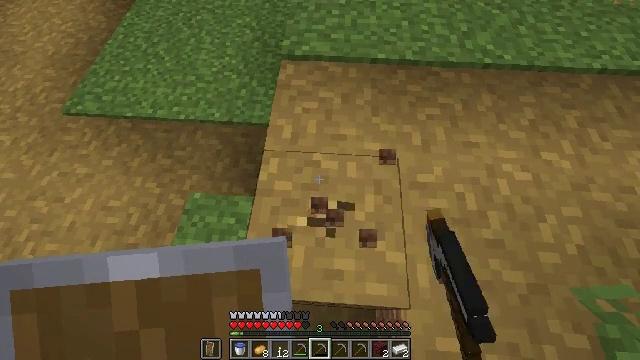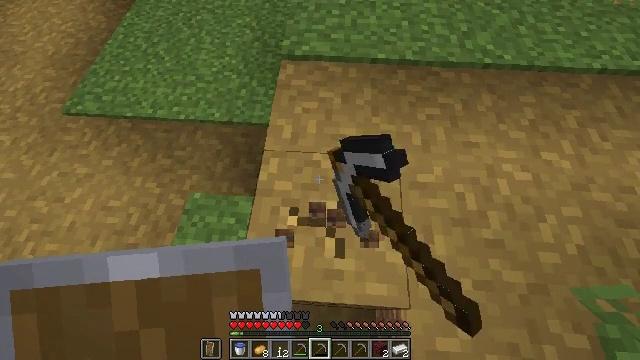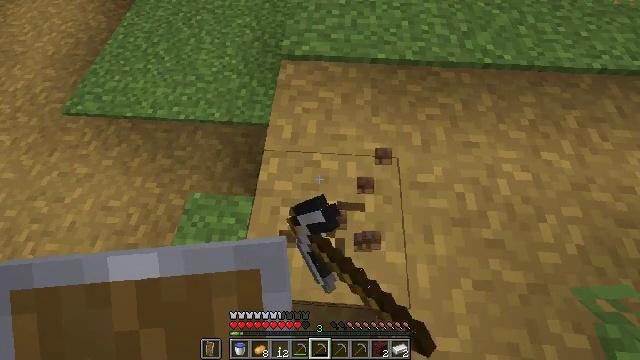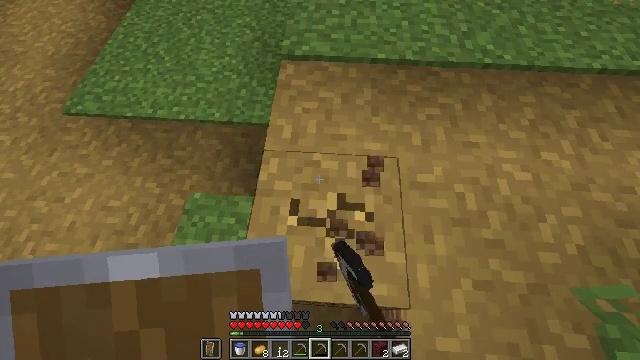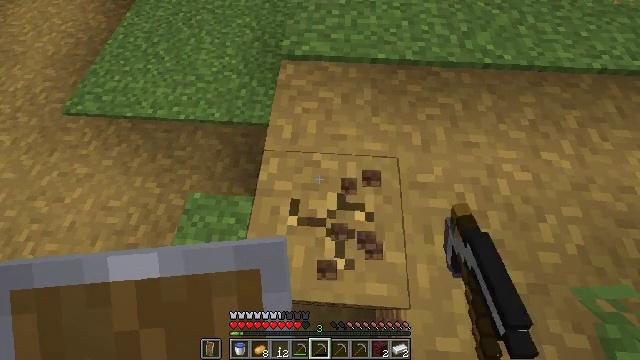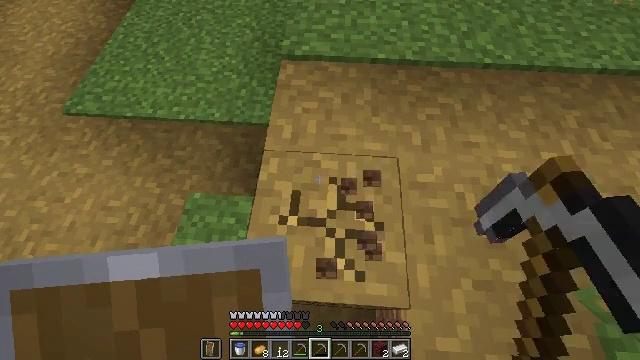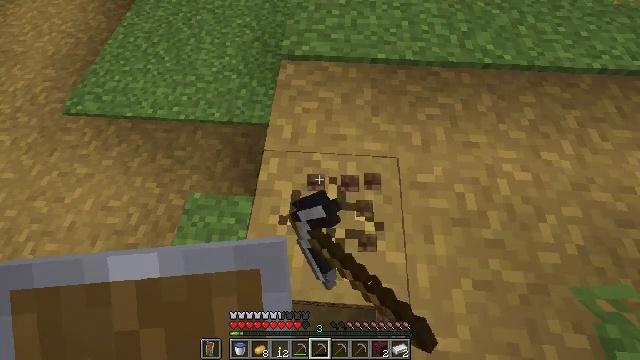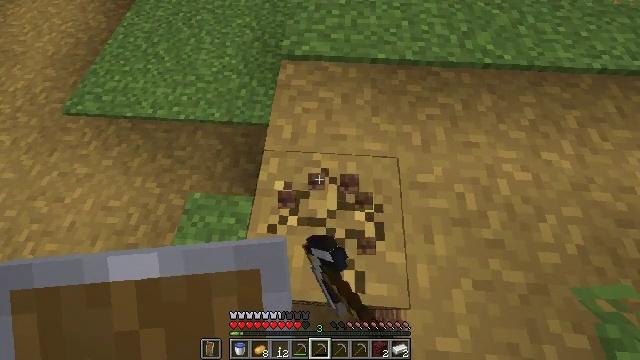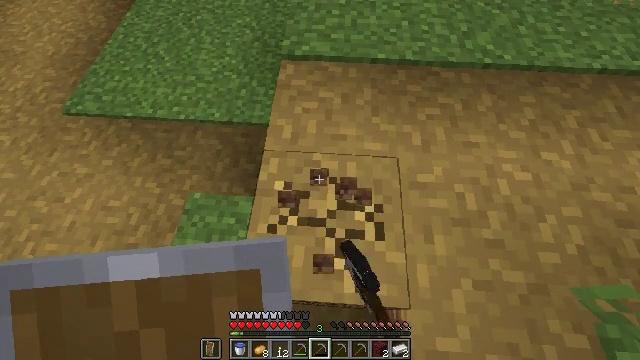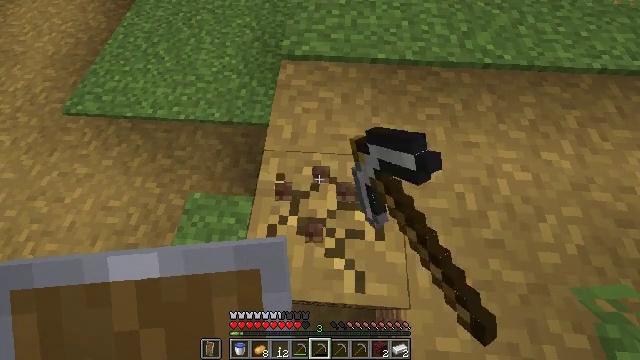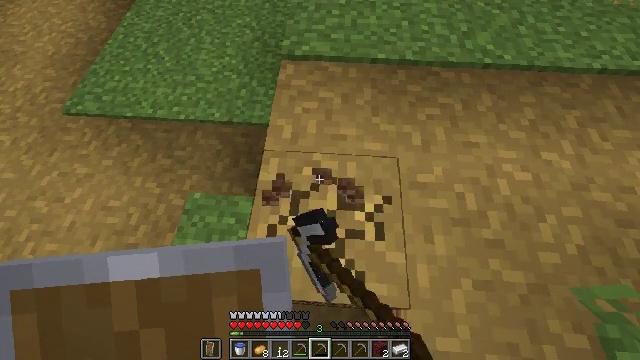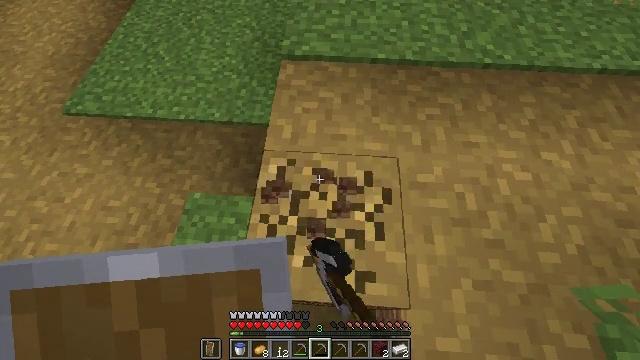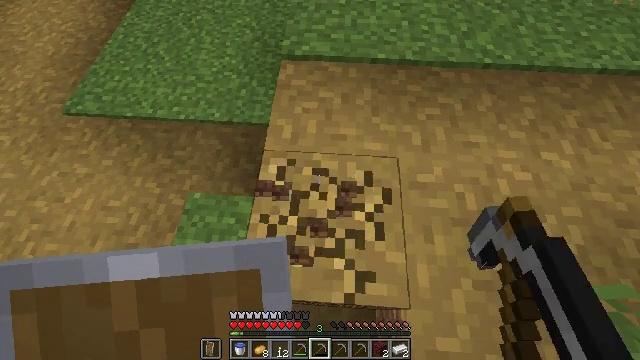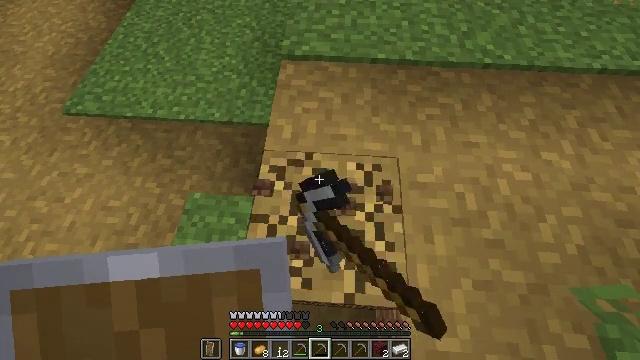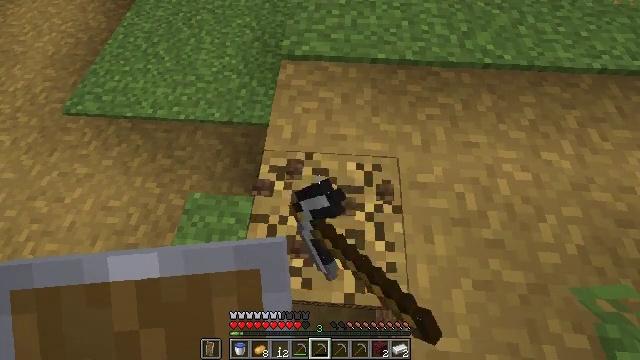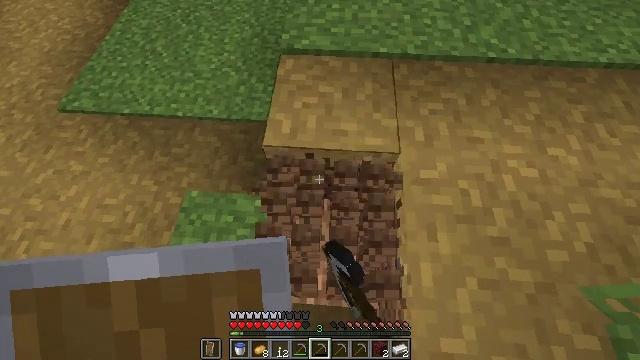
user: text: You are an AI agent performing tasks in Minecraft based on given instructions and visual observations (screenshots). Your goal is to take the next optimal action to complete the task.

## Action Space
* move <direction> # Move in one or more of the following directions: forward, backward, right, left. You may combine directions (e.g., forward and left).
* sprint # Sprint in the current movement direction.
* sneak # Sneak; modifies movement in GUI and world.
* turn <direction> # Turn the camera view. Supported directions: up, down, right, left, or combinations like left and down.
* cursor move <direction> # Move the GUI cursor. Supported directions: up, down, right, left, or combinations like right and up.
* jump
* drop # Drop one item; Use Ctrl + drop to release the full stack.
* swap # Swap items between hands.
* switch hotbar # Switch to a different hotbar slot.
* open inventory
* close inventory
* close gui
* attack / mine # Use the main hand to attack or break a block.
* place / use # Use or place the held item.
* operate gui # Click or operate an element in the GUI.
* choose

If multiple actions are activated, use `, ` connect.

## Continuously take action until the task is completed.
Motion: motion action
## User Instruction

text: Break the grass path to collect materials.
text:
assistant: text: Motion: attack / mine
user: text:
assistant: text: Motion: attack / mine
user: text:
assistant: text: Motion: attack / mine
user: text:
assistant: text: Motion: attack / mine
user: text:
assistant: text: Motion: attack / mine
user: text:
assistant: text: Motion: attack / mine
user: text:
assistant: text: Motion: attack / mine
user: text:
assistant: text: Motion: attack / mine
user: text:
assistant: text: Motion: attack / mine
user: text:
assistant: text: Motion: attack / mine
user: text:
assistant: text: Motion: attack / mine
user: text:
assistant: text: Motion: attack / mine
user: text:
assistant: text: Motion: attack / mine
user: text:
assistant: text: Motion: attack / mine
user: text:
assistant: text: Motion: attack / mine
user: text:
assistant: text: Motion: attack / mine
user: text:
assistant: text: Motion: attack / mine
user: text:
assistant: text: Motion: attack / mine
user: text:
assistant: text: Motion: attack / mine
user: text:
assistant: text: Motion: attack / mine
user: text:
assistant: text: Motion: move forward, attack / mine
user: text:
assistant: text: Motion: move forward, attack / mine
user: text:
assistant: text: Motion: move forward, attack / mine
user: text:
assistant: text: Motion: move forward, attack / mine
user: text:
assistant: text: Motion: attack / mine
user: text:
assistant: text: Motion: attack / mine
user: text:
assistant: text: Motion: attack / mine
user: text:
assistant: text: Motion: attack / mine
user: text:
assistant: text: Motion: attack / mine
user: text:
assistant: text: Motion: attack / mine